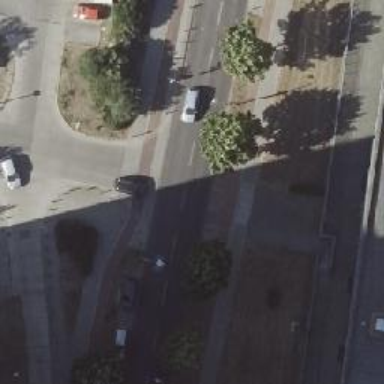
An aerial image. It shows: Unmarked crossing on footway.